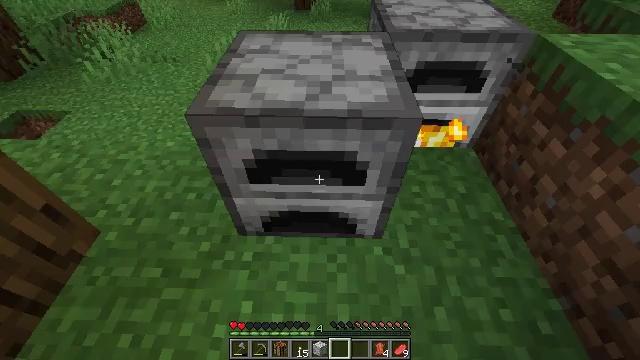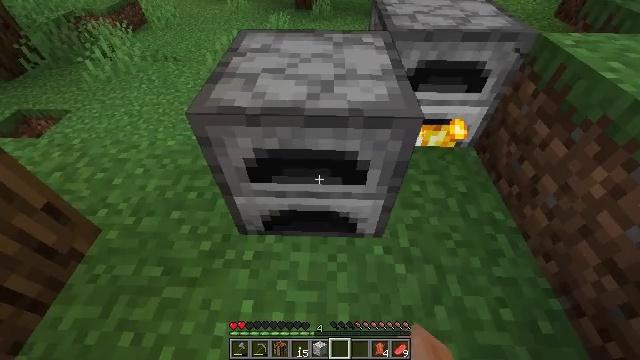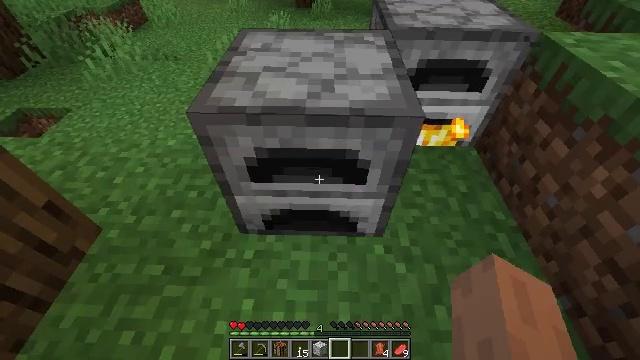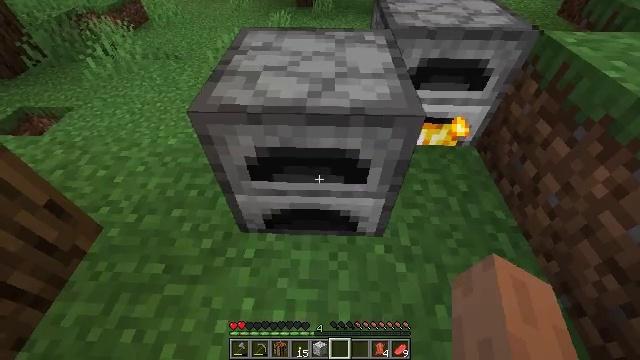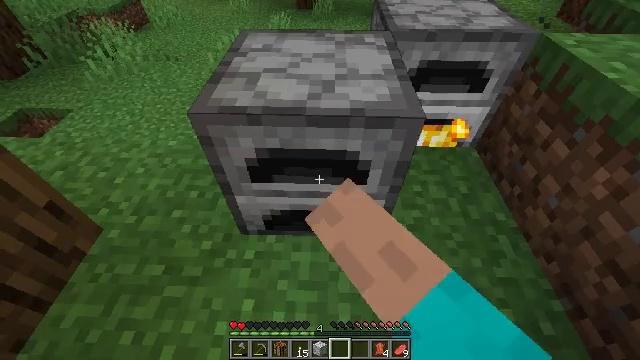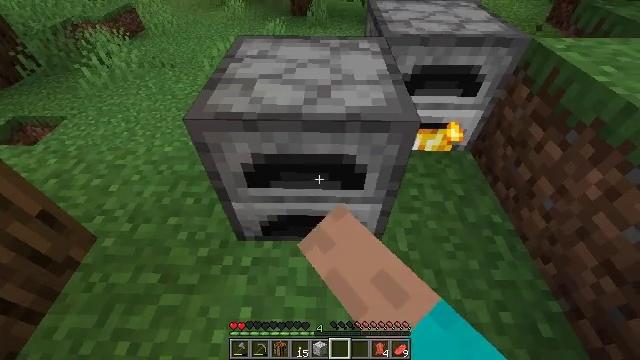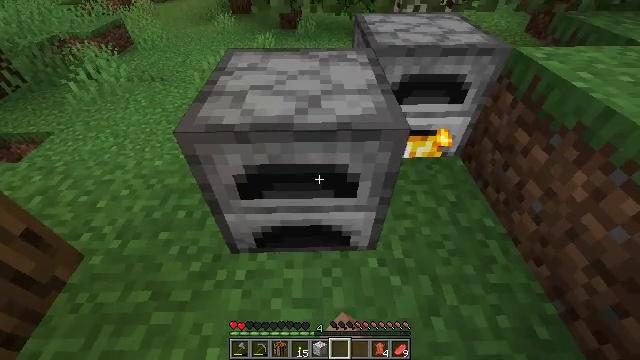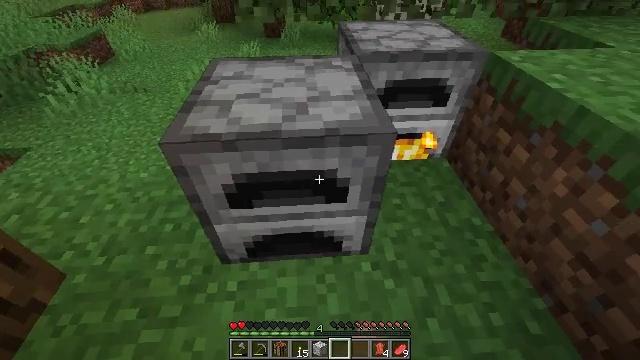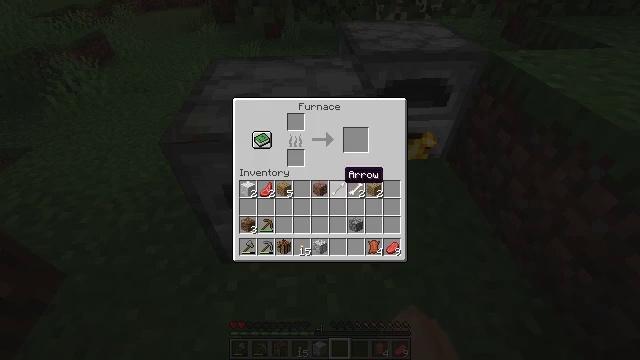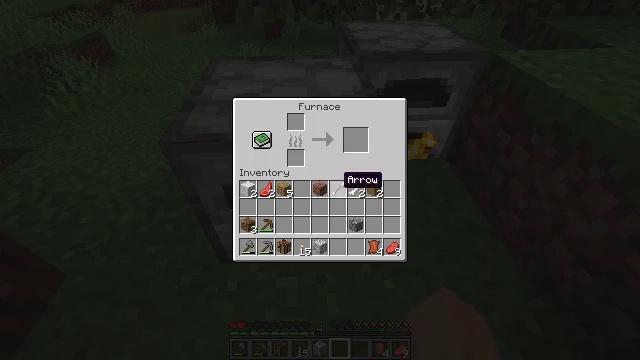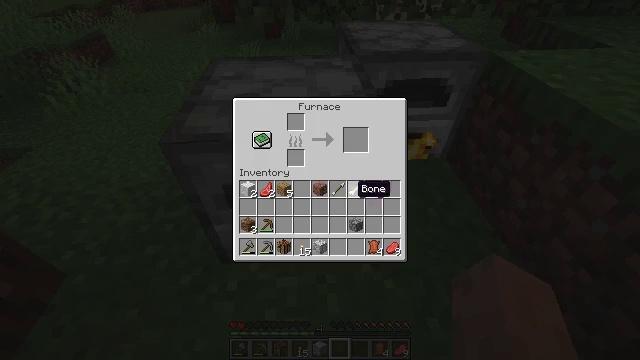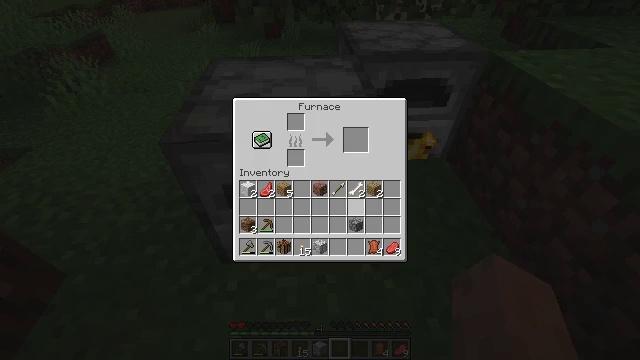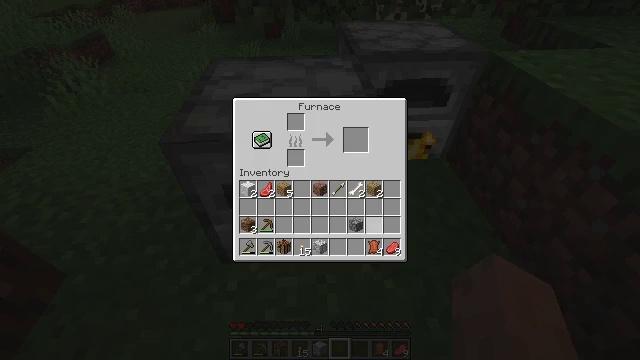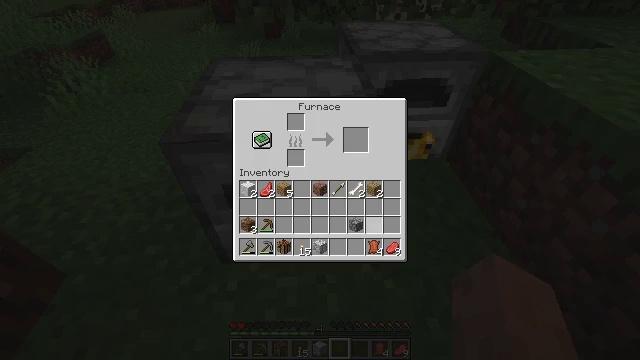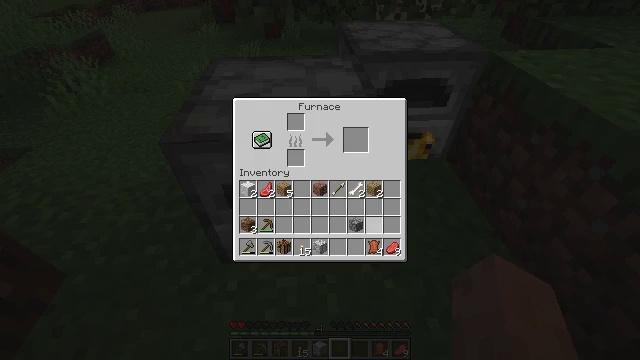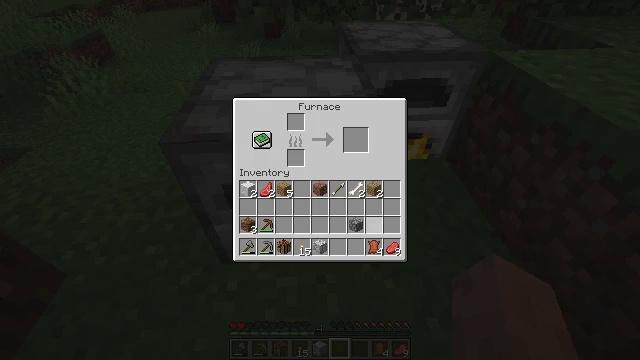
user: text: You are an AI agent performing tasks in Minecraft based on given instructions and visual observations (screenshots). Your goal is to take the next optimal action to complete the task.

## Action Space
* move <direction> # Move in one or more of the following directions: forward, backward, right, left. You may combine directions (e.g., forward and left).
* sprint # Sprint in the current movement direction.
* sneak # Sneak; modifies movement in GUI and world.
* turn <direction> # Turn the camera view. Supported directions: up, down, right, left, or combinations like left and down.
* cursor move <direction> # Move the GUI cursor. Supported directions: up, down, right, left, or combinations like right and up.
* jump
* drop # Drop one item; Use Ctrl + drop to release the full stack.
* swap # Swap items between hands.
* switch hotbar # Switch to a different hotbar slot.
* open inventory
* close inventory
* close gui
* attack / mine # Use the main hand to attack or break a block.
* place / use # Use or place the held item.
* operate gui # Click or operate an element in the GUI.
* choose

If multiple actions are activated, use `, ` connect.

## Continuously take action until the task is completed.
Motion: motion action
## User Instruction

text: craft item air
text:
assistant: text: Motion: no_op
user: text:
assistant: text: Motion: no_op
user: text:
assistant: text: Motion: use / place
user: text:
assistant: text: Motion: use / place
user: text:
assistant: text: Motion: turn right and up
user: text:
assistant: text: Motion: turn right and up
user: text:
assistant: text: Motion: turn right and up
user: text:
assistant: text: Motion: cursor move right, open gui
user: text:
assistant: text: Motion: no_op
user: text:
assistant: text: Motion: cursor move right and down
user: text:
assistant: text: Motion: sneak, cursor move right and down
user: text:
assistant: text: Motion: sneak, cursor move right
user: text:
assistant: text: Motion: sneak
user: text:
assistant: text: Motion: sneak
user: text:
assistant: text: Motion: sneak
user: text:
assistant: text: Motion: sneak, cursor move right and down
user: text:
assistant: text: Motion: sneak
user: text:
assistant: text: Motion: sneak
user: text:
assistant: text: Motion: sneak
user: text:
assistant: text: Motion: sneak
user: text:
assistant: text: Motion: sneak, operate gui
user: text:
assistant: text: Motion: sneak, operate gui
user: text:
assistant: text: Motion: sneak, operate gui
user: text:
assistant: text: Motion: sneak
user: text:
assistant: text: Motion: sneak
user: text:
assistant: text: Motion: sneak, turn right and up, close gui
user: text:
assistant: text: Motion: turn right and up, open inventory
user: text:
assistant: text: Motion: turn right and up
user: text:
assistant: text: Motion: move forward, turn right and up
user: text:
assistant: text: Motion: move forward